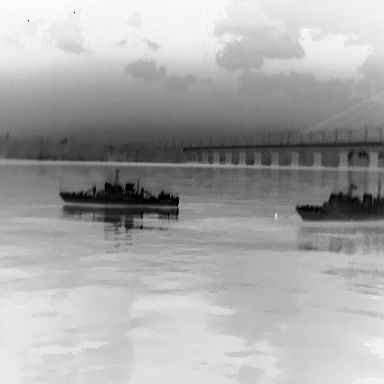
There are two warships in the infrared image.